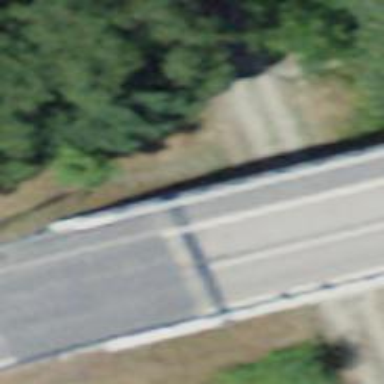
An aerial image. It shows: Unclassified road on asphalt surface with bridge.